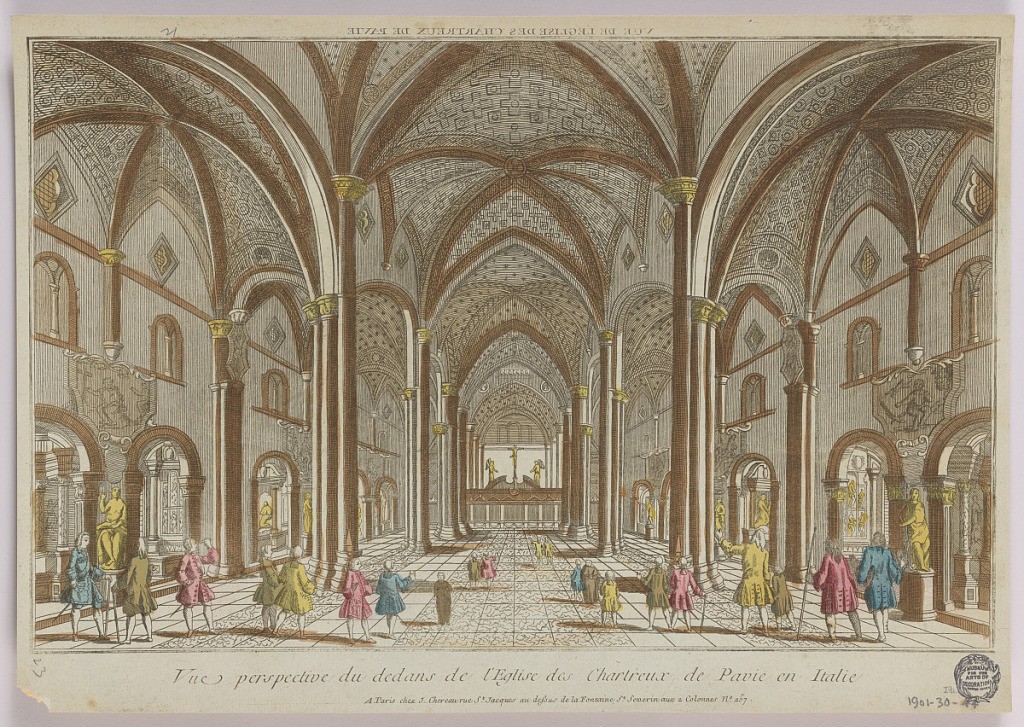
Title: Peep-show, Vue Perspective du Dedans de L'Eglise des Chartreux de Pavie en Italie
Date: ca. 1750
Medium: Engraving in ink with washes of watercolor on paper, mounted on scrapbook page
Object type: Print
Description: Peep-show print